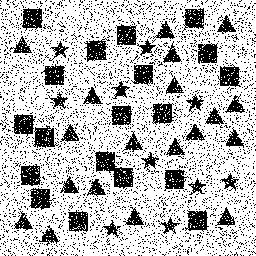
Squares: 19
Triangles: 19
Stars: 10
Total shapes: 48